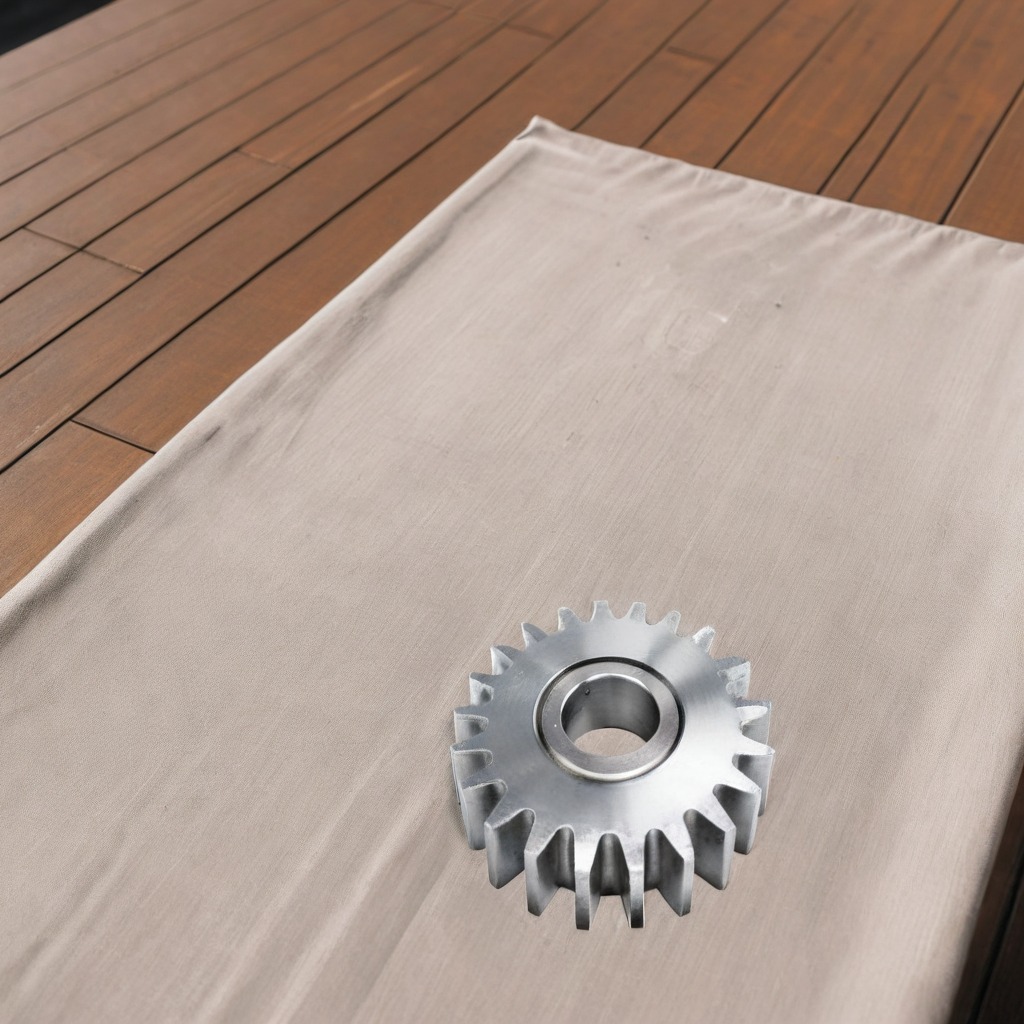
A steel gear with teeth is lying on a wooden table.